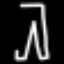
Label: pants